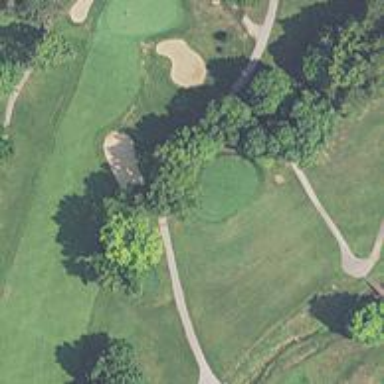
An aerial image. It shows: Path for both road and golf.